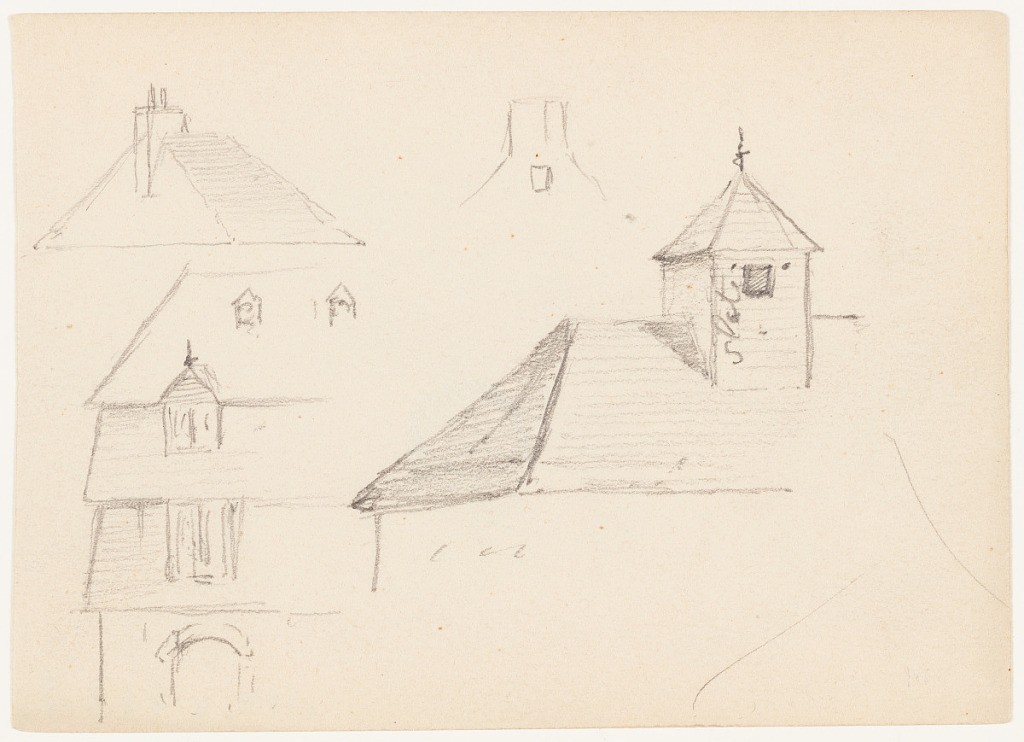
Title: Rooftops, Switzerland
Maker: Frederic Edwin Church, American, 1826–1900
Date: August 1868
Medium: Graphite on tan wove paper
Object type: drawing
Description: Architectural sketches of building roofs in Switzerland. At right, a roof with a cupola is shown. At lower left, a building with a three-tiered roof is included, while along the upper margin, sketches of a pyramidal roof and a chimney are visible.